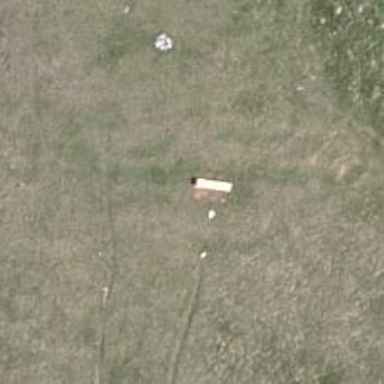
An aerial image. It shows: Bench.